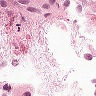
Metastatic tissue present: no